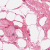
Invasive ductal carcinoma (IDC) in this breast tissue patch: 0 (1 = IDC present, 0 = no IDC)